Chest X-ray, AP view. Patient: 50 years old, sex M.
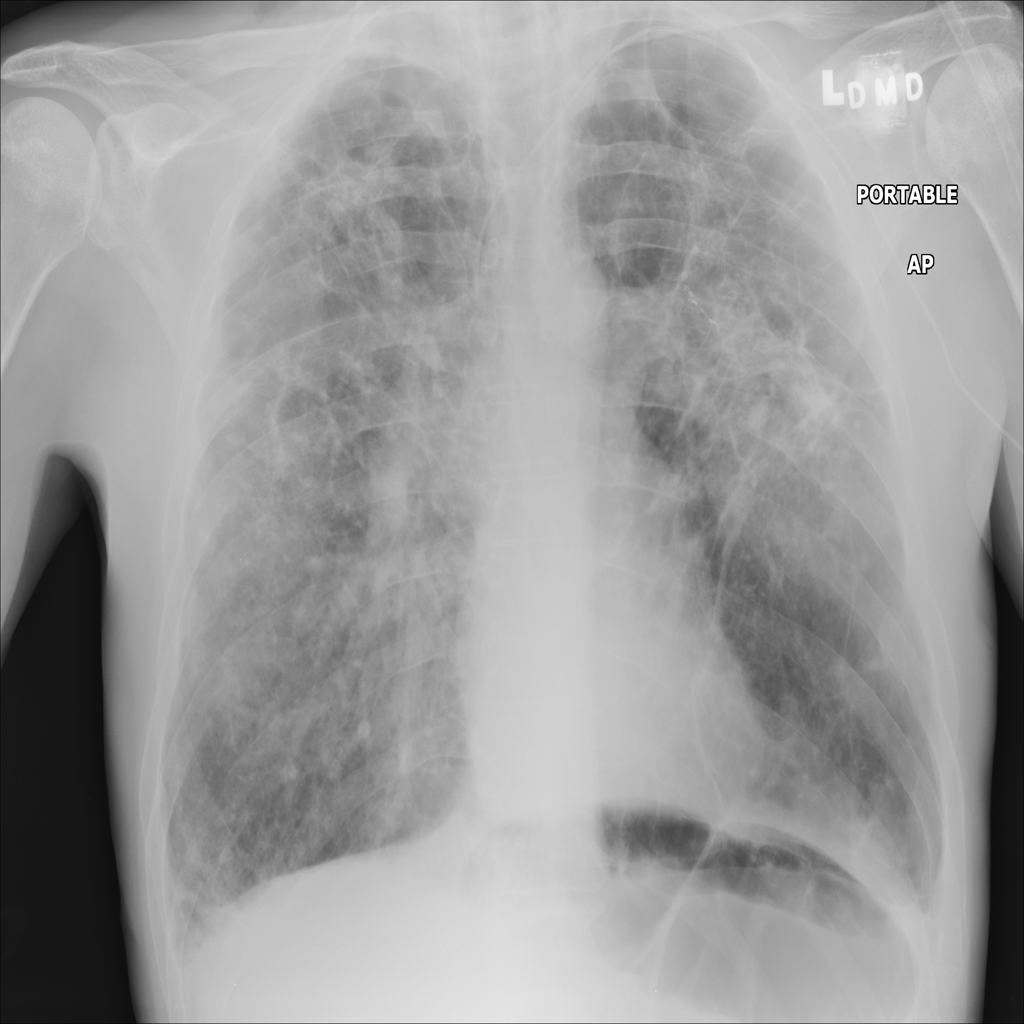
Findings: Emphysema, Fibrosis